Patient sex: M
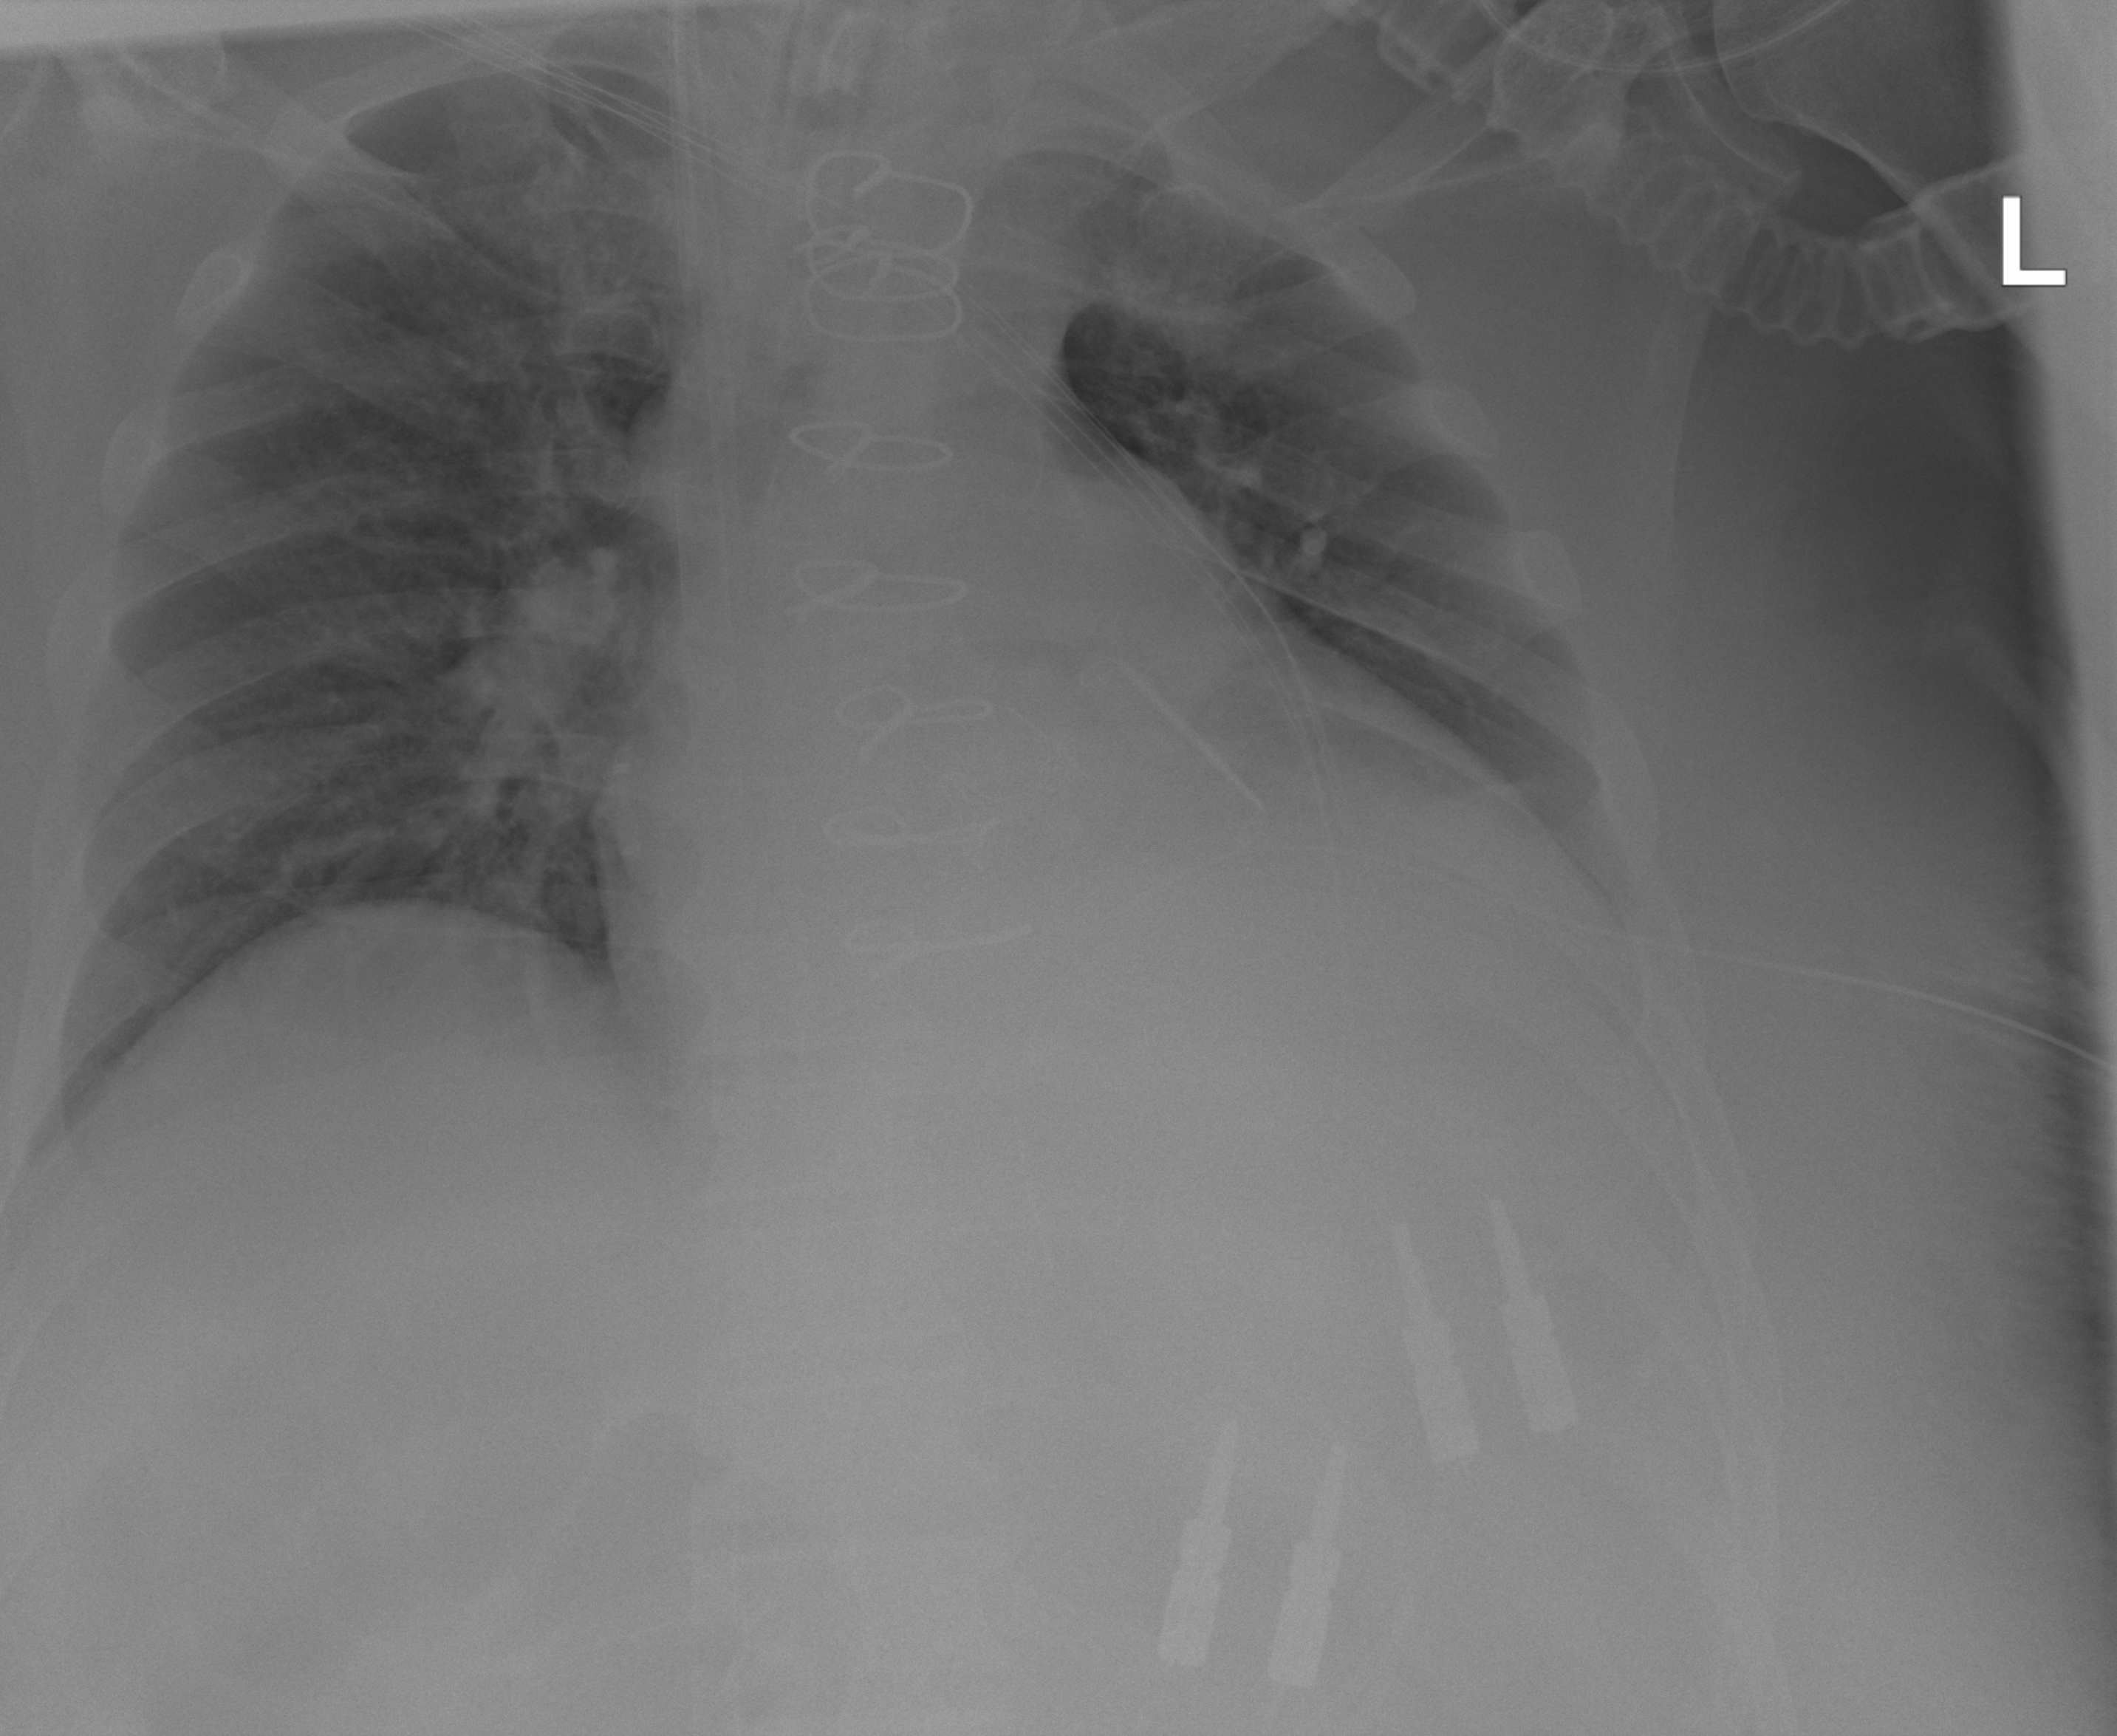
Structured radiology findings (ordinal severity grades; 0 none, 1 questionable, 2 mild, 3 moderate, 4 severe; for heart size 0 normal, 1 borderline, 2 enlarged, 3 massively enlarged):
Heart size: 2
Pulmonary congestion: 2
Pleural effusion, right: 2
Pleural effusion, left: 2
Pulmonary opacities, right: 0
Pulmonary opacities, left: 0
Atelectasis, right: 0
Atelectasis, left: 2